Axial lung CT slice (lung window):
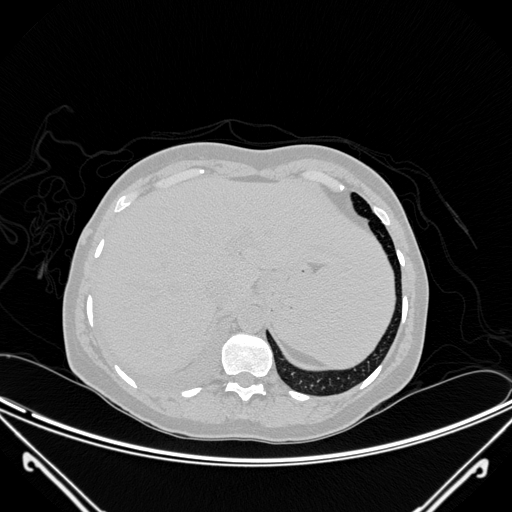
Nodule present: no